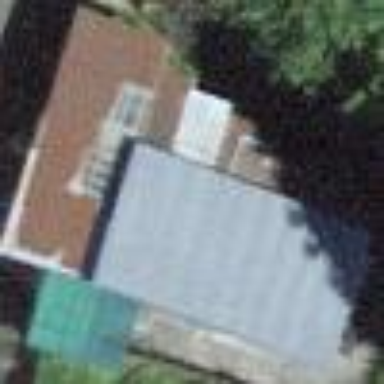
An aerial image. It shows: Barn.